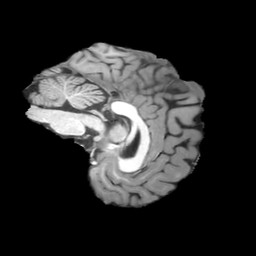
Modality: T1w
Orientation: sagittal